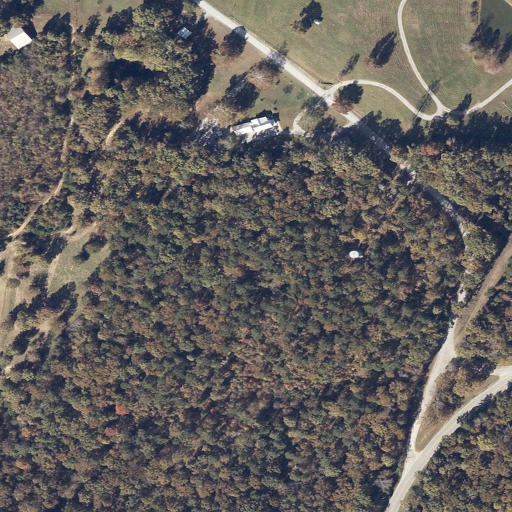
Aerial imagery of mountain in Alabama named Cheatham Knob containing deciduous forest, pasture, open development, low intensity development, mixed forest, grassland, and medium intensity development